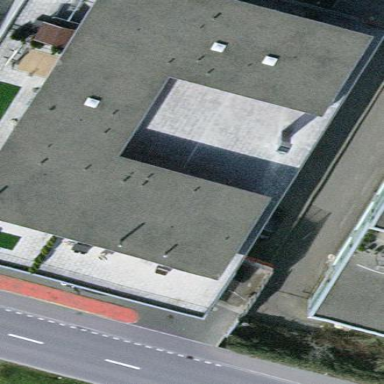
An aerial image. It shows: Mall building.